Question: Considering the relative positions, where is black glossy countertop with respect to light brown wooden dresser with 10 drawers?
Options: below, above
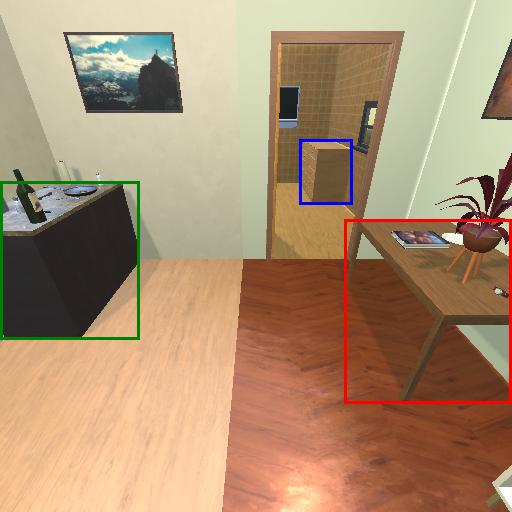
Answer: below